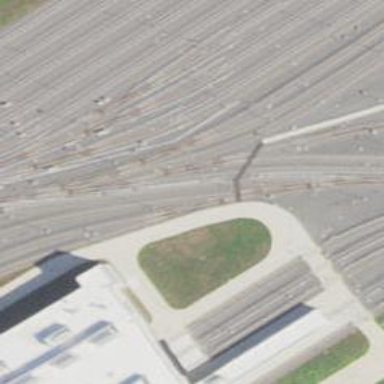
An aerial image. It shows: Yard area with electrified rail tracks.